Question: I am processing a POST request in a django view and am expecting a list of strings in one of the dictionary elements. I'm using Pycharm to debug the code and I can see that in the dictionary, 3 values are returned but when I try to access that dictionary element, I can only access the last item in the list.

I'm hoping it's a typecast issue of some sort perhaps?
The filepond dictionary is a 3rd party java library I'm using so I have no control over how it gets POSTed back to django.
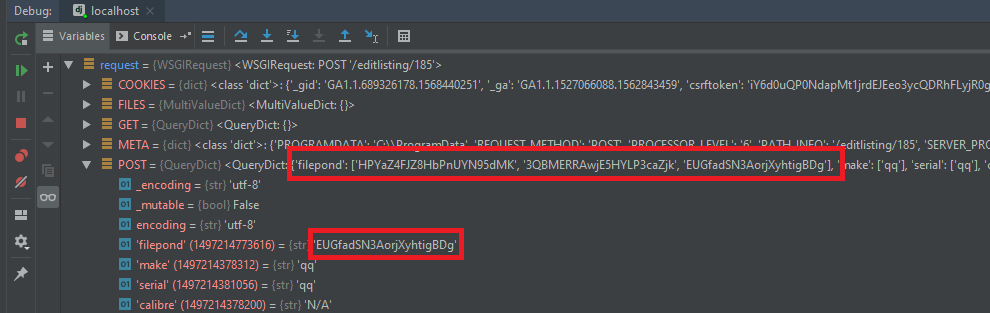
Answer: Try using:
'''
my_list = self.request.POST.getlist('filepond')
'''
Read more about it in <URL>.